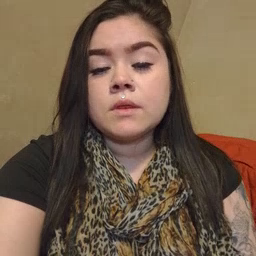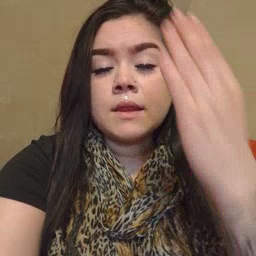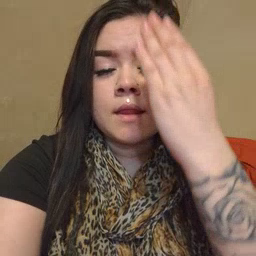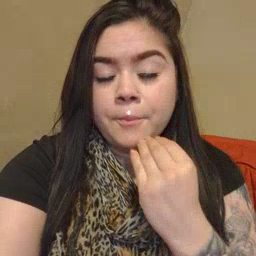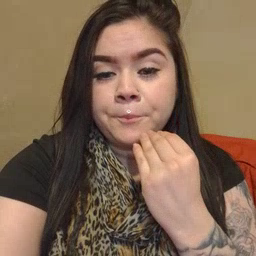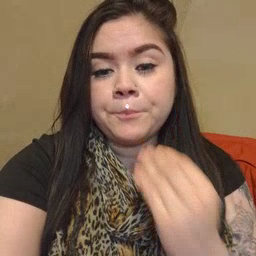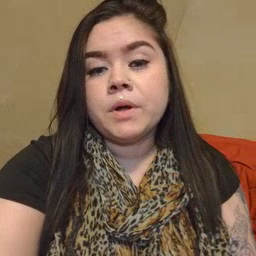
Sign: nap